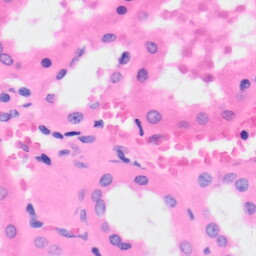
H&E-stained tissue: Kidney